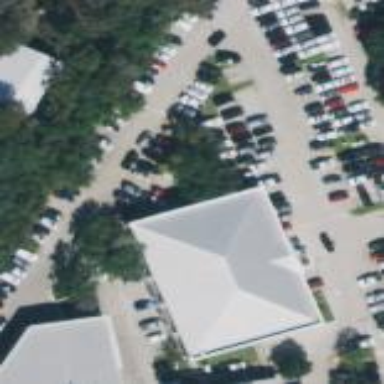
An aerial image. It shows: Building housing car shop.